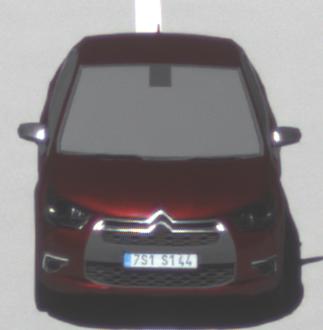
Make: Citroen
Model: DS 4 VTi 120
Detailed model: DS 4
Model produced from: 2011/05
Model produced until: 2015/01
Doors: 5
Color: red
Road condition: dry road
Daytime: midday
Contrast: medium contrast